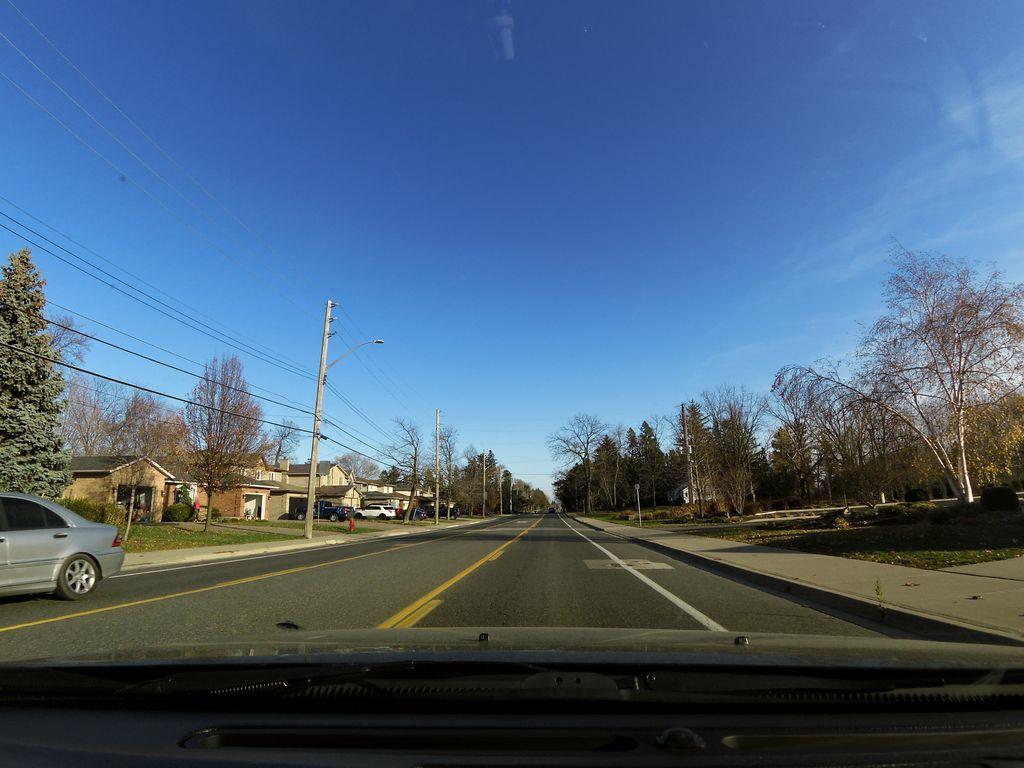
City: hamilton